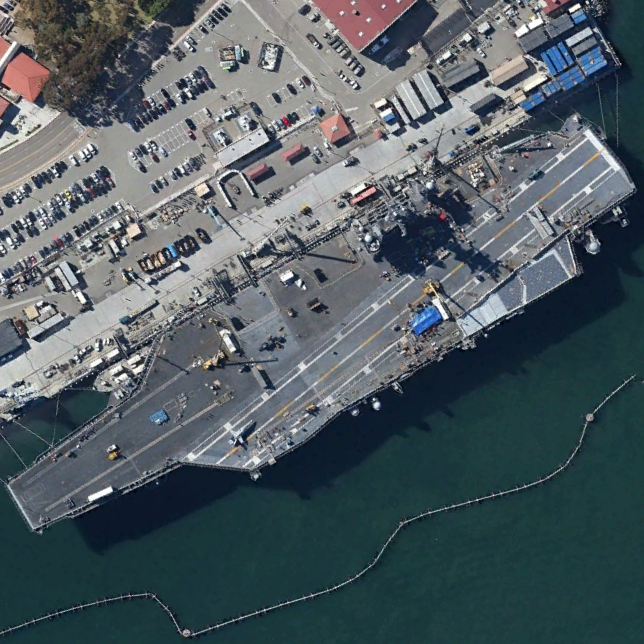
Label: Nimitz-class_aircraft_carrier